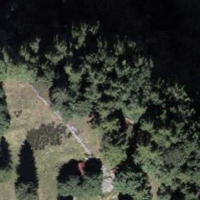
EUNIS habitat code: 44
Species observed at this site:
Nemobius sylvestris